Question: I have the following query:
'''
ALTER TABLE ROUTE ADD FOREIGN KEY (RID) REFERENCES RESERVATION(RID) ON DELETE CASCADE
'''
but it generates me an error:
'''
#1452 - Cannot add or update a child row: a foreign key constraint fails ('SmarTrek'.'#sql-91e_d09', CONSTRAINT 'FK_RID' FOREIGN KEY ('RID') REFERENCES 'RESERVATION' ('RID') ON DELETE CASCADE)
'''
In designer mode, here's what it looks like:

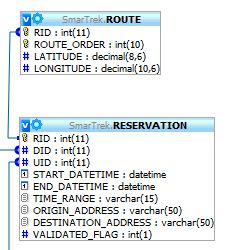
Answer: That would meant that you already have data in the ROUTE table that does not satisfy the foreign key constraint.
To find the offending records, so you can update them to some other value (that exists), you can use
'''
select *
from route
where rid not in (select rid from reservation)
'''